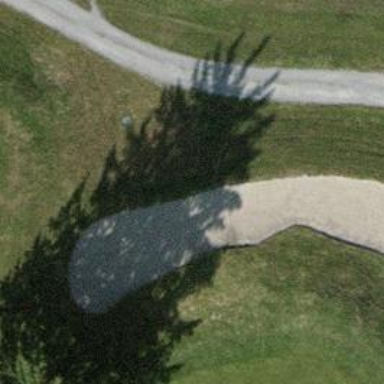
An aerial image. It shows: Golf bunker filled with sandy terrain.